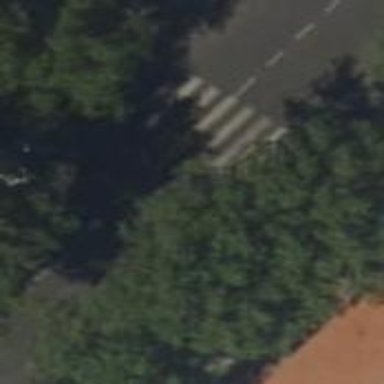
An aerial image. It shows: Uncontrolled crossing on the road.